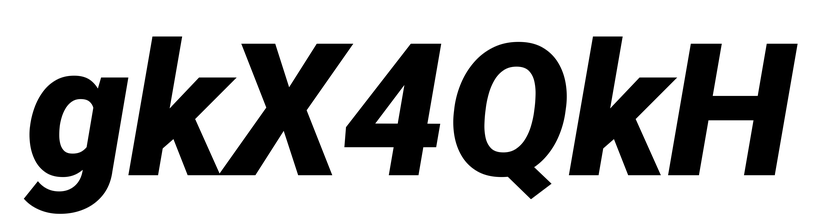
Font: Roboto-Italic_Black_Italic